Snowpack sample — Rabbit Ears Pass, Jackson County, Colorado, USA (12/17/25, 1:08 PM MST)
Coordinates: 40.387, -106.625
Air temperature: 34 °F
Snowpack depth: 46 cm
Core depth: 10 cm
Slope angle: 6°, slope face: 165°
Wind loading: medium
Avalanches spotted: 0
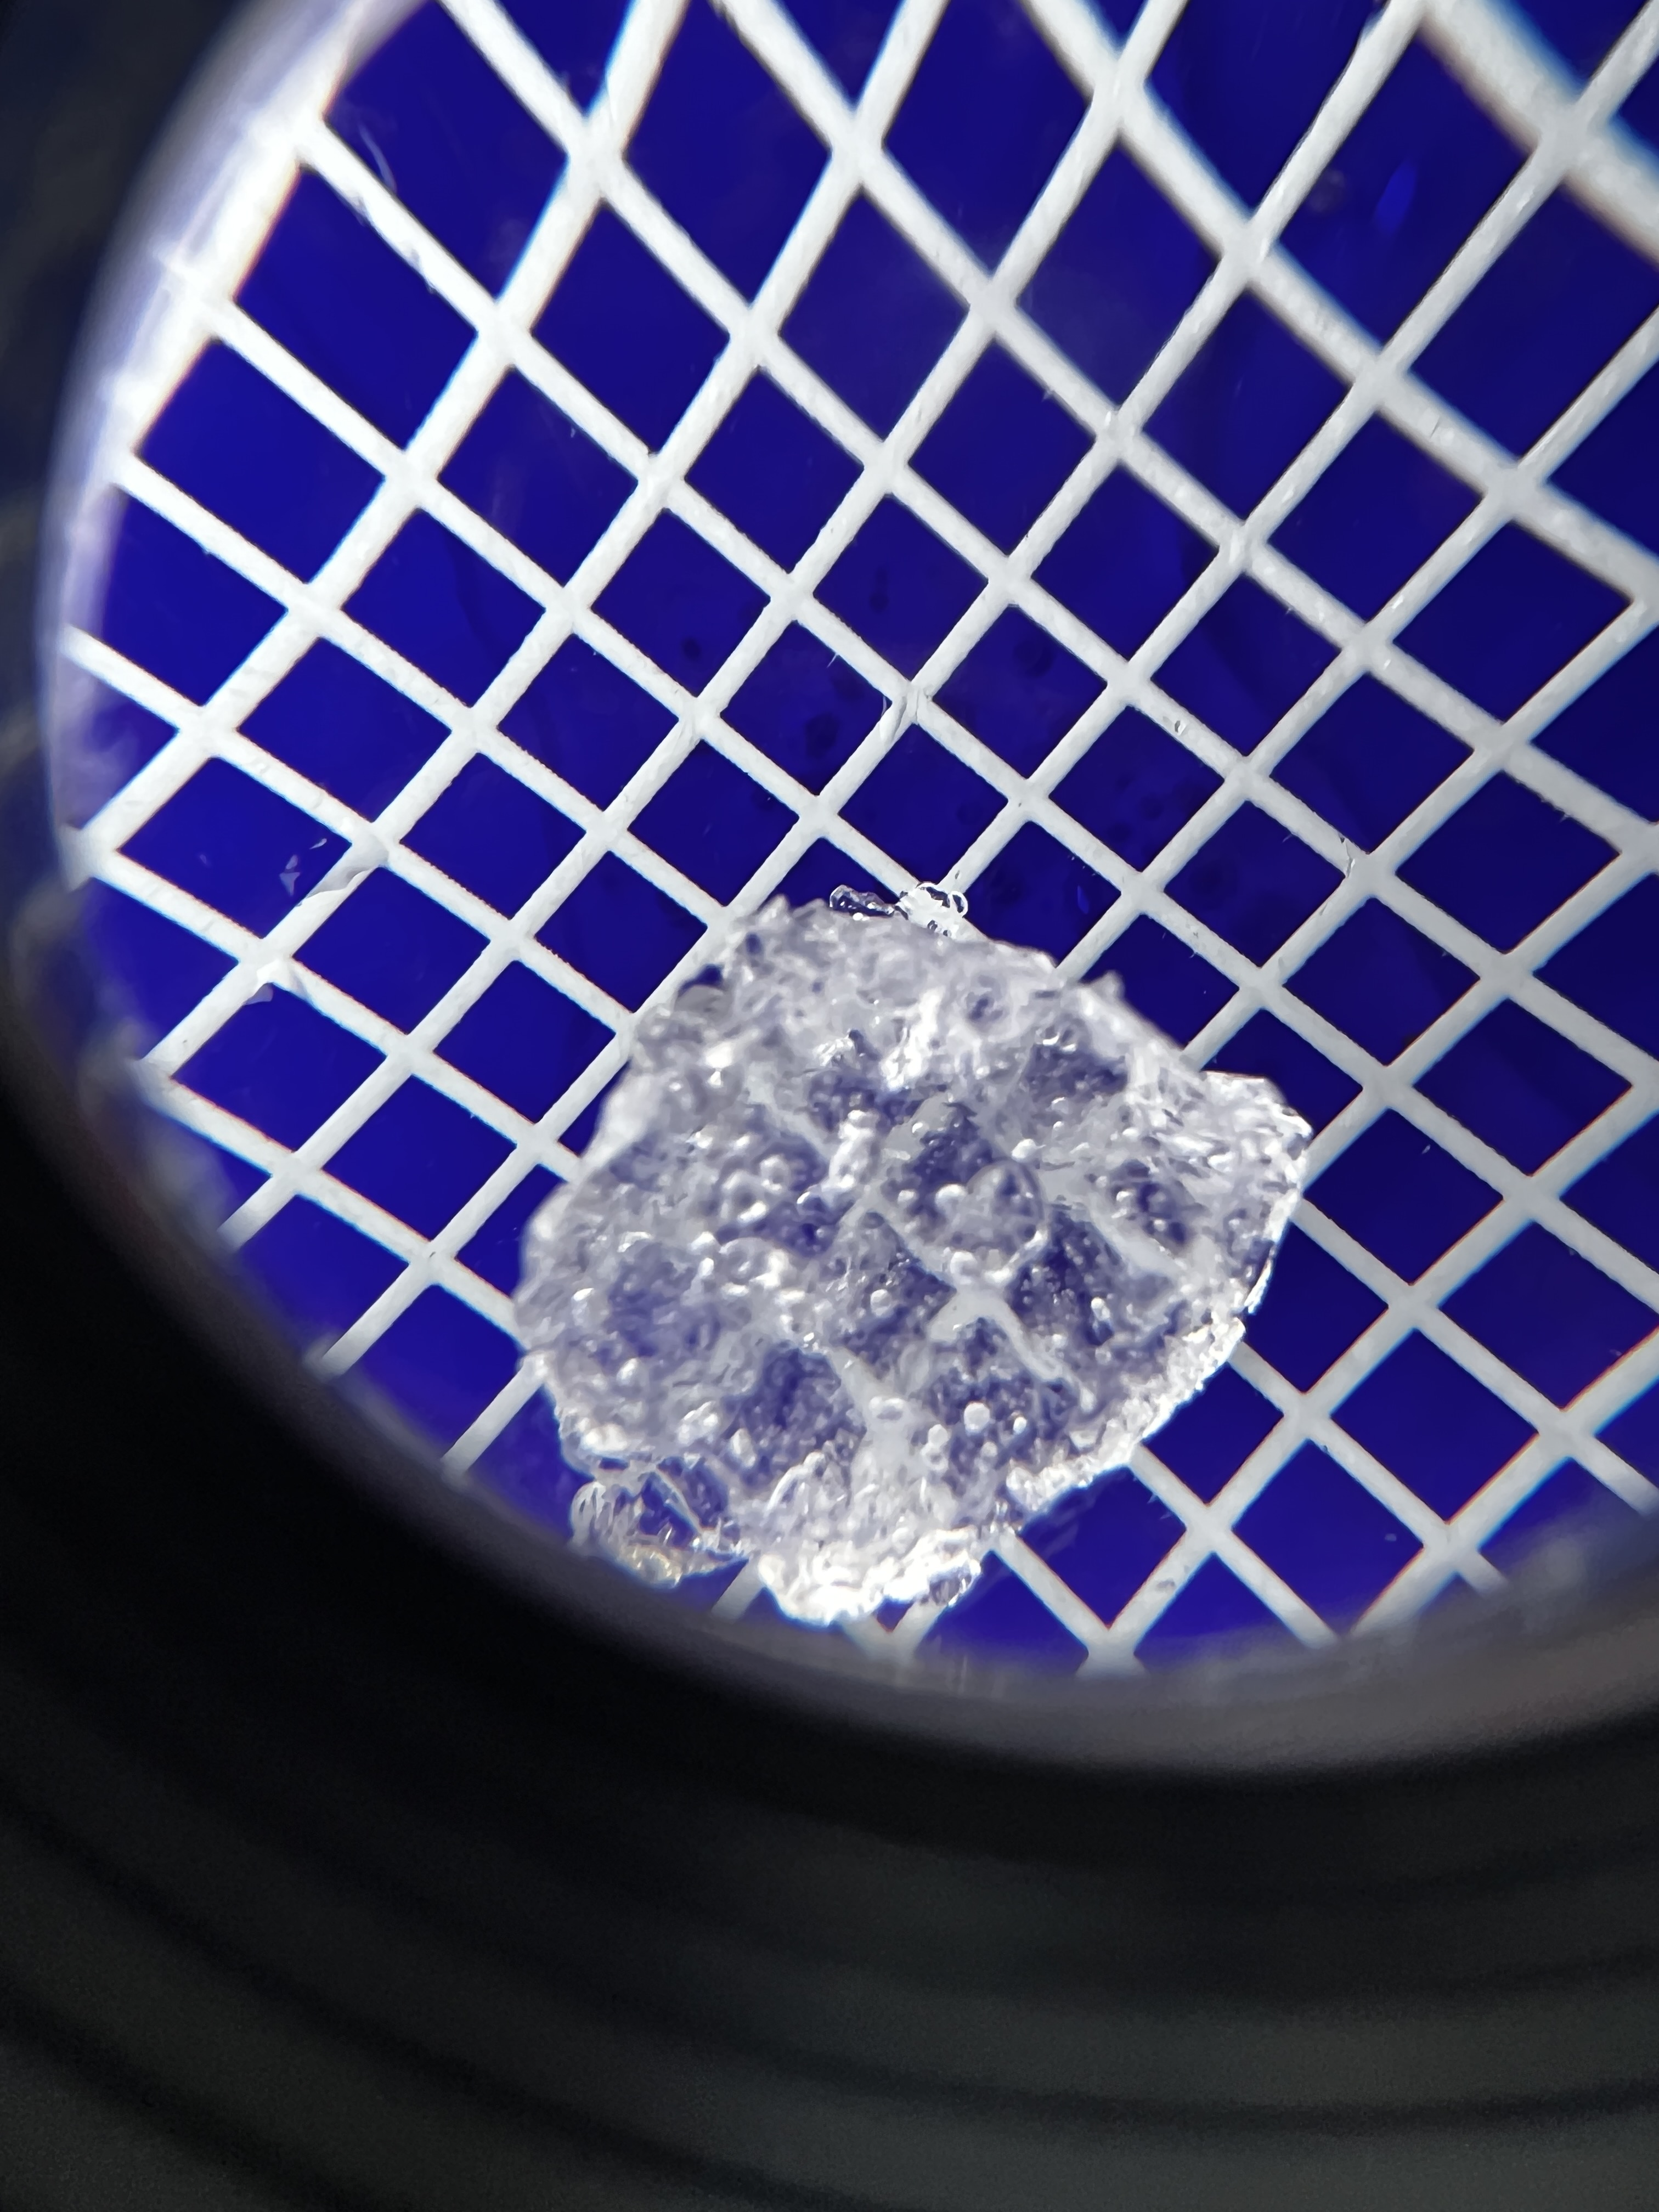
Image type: magnified_profile
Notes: No avalanches spotted nearby, although collected in a meadowy area with minimal risk on this face of the pass.